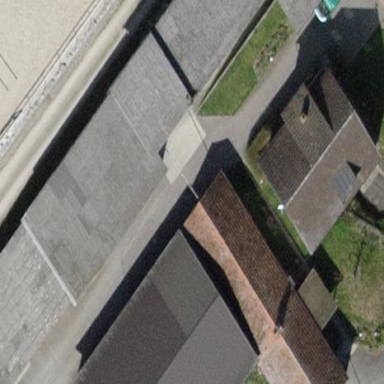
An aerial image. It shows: Farm auxiliary building with gabled maroon roof.